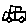
Label: car